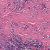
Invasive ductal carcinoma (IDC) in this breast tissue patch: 0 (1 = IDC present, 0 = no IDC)